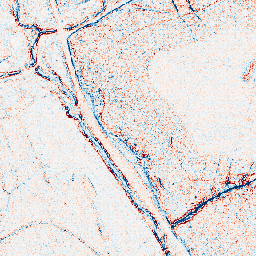
Category: classical
Decomposition family: uniform
Decomposition parameters: size: 3
Upsampling method: nearest
Upsampling parameters: scale: 4
Upsampling scale: 4